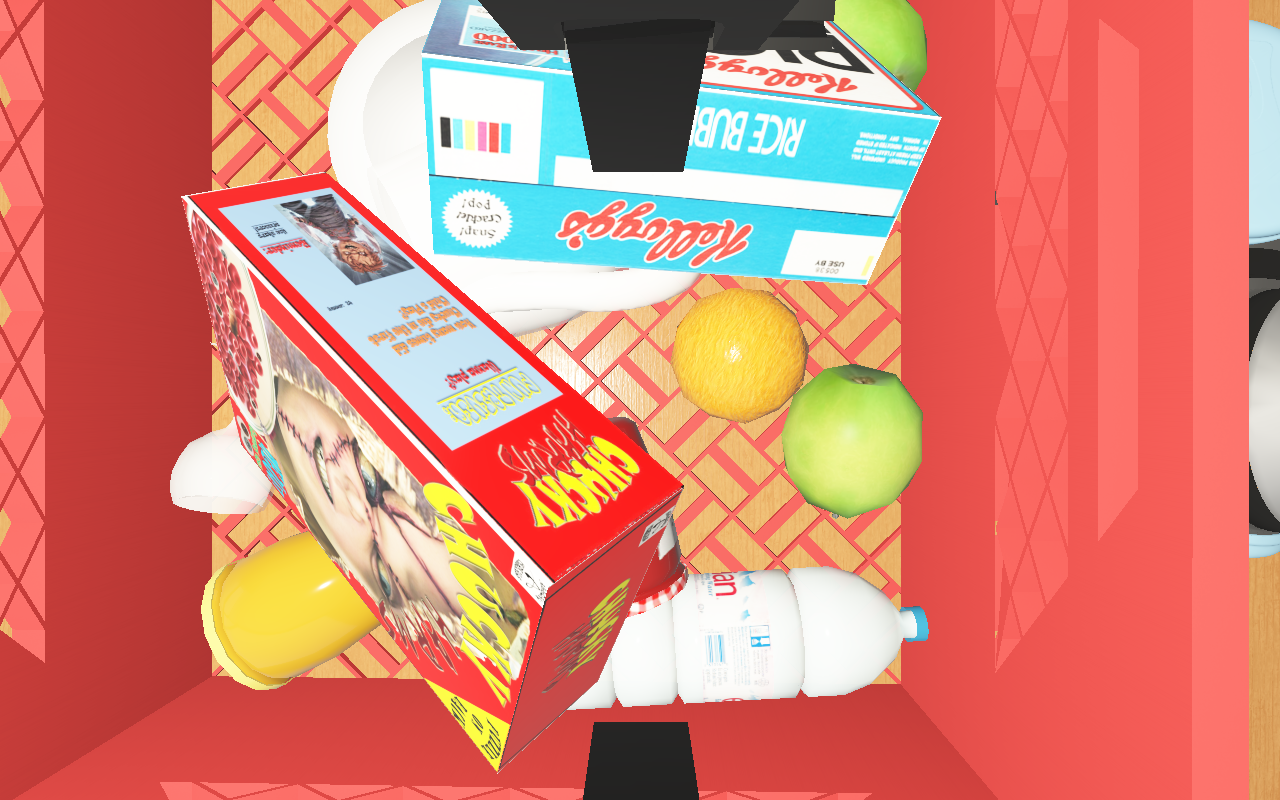
Objects in the scene:
water bottle
apple
apple
orange
orange
glass
wineglass
cereal box
biscuit box